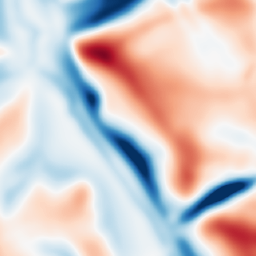
Category: multiscale
Decomposition family: dog
Decomposition parameters: sigma_low: 5
sigma_high: 20
Upsampling method: nearest
Upsampling parameters: scale: 2
Upsampling scale: 2